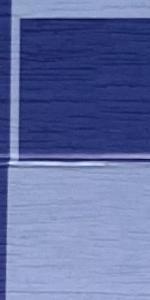
Label: Empty